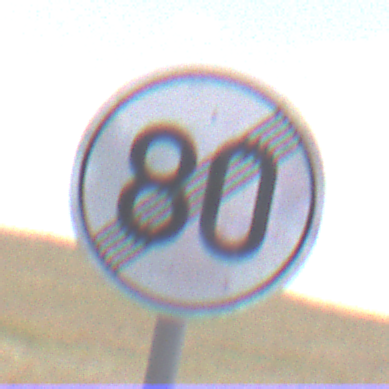
Verkehrszeichen: EndeGeschwindigkeit80
Umgebung: Outdoor, Nature
Tageszeit: Midday
Wetter: PartlyCloudy
Licht: Natural
Jahreszeit: NotSpecified
Kontrast: HighContrast